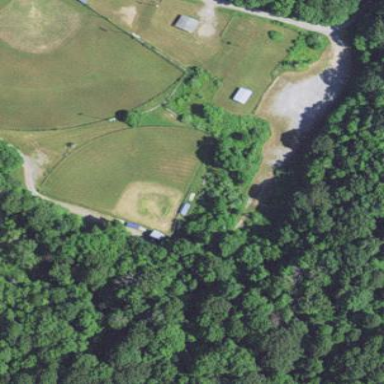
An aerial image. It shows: Baseball pitch for leisure and sports activities.